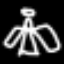
Label: angel